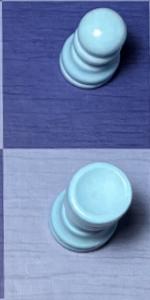
Label: Rook_White